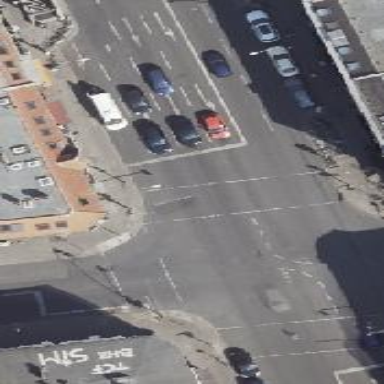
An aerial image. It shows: Secondary road with asphalt surface. There are separate sidewalks on both sides and exclusive green cycle lanes marked with lane markings.